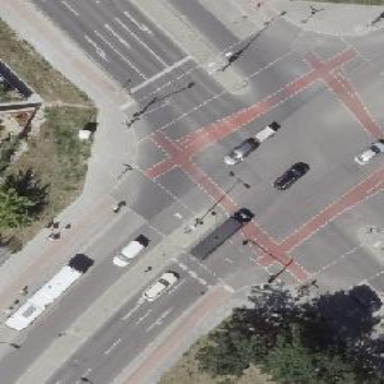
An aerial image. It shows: Road crossing with traffic signals.